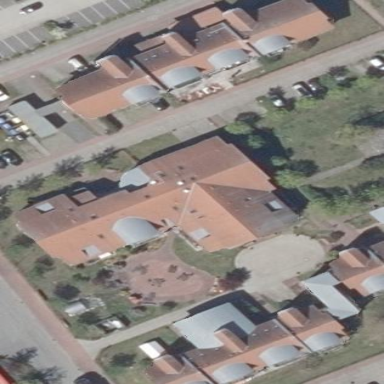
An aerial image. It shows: Building.